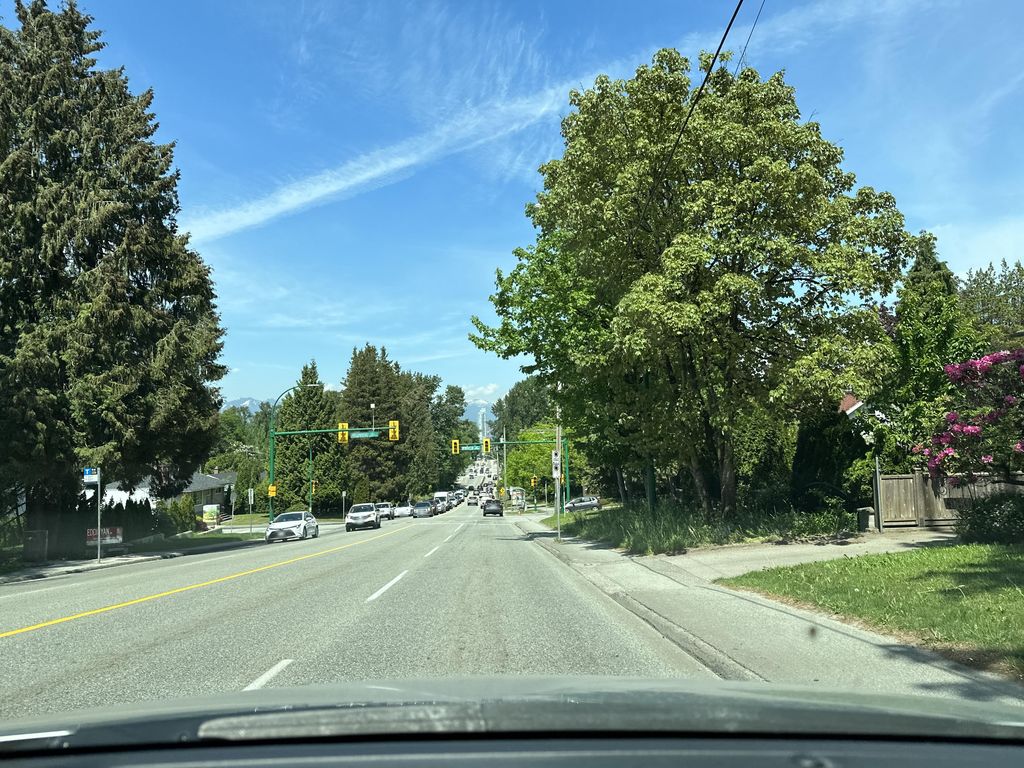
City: vancouver